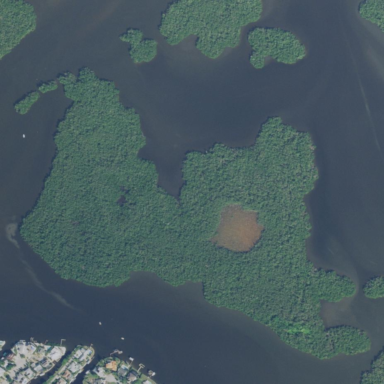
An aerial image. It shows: Islet.